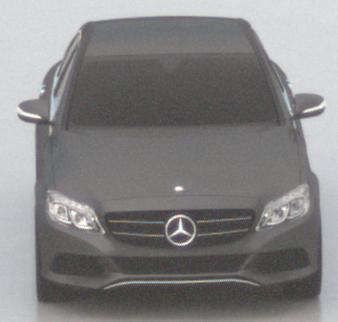
Make: Mercedes-Benz
Model: C 160
Detailed model: C-Class (205) Limousine
Model produced from: 2015/04
Model produced until: 2018/04
Doors: 4
Color: gray
Road condition: wet road
Daytime: midday
Contrast: low contrast